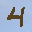
Label: 4